Question: i'm new to android, i'm getting this error. please help me in providing the solution

Thanks in advance.
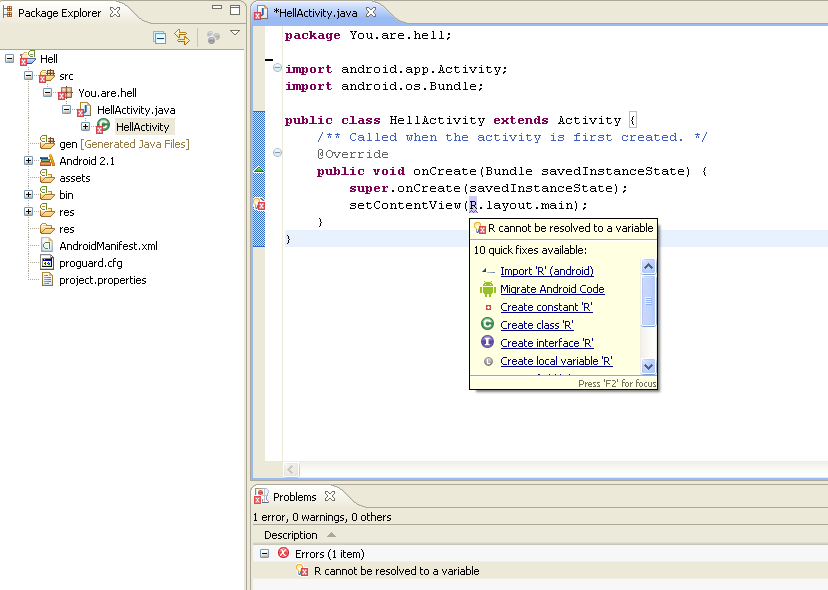
Answer: When we will get this error.
R.java is an automatically generated file to hold all your resources used in project. It will be created under folder when you build your project. While building your project it will assign IDs to each resource you used in project and keeps them in their individual classes (drawable, id, layout, etc.) and creates a file R.java, place it in your package.
If anything wrong in your resource files (drawables or xml layouts) it won't generate R.java file.
So please check it once. I too faced same problem previously.